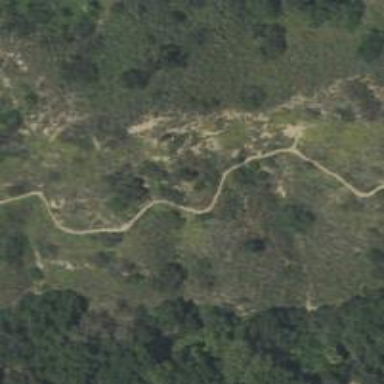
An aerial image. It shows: Hiking path designated as footway.